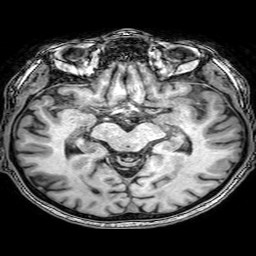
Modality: T1w
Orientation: coronal
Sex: male
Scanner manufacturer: philips
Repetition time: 0.008206 s
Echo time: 0.00378 s